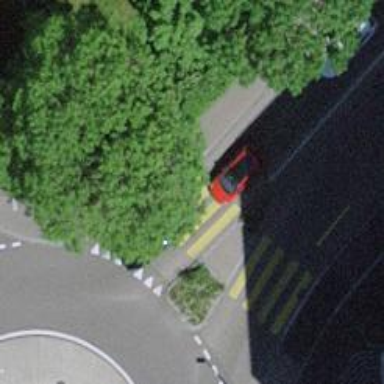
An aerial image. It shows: Uncontrolled crossing with zebra marking and crossing island.